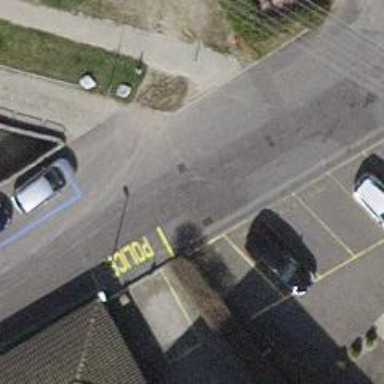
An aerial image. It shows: Car sharing facility.